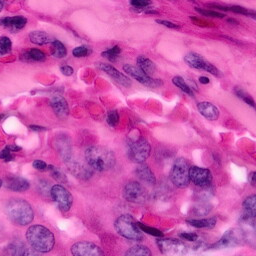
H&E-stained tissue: Pancreatic